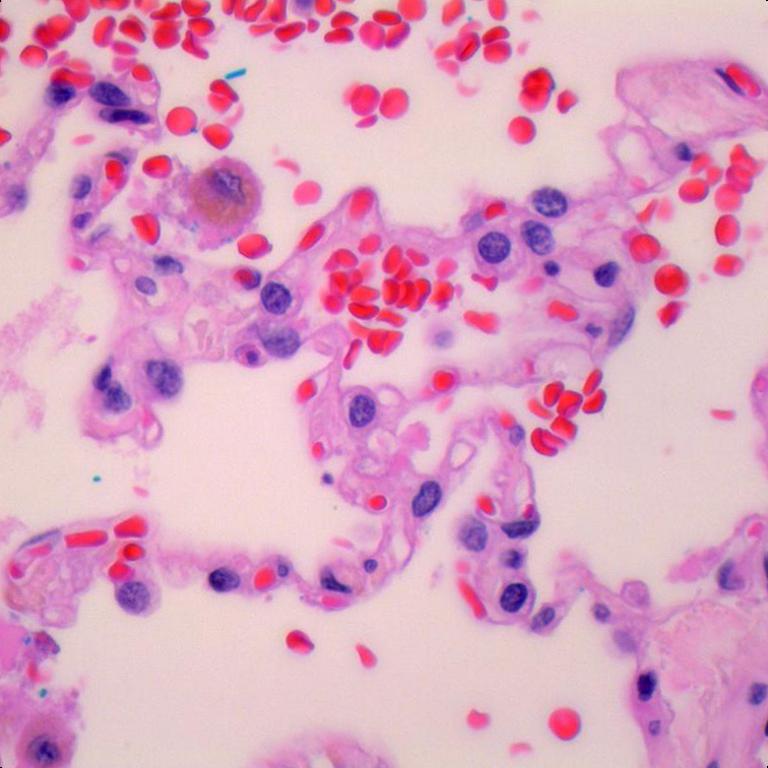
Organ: lung
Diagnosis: benign